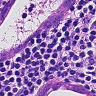
Metastatic tissue present: yes